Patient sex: F
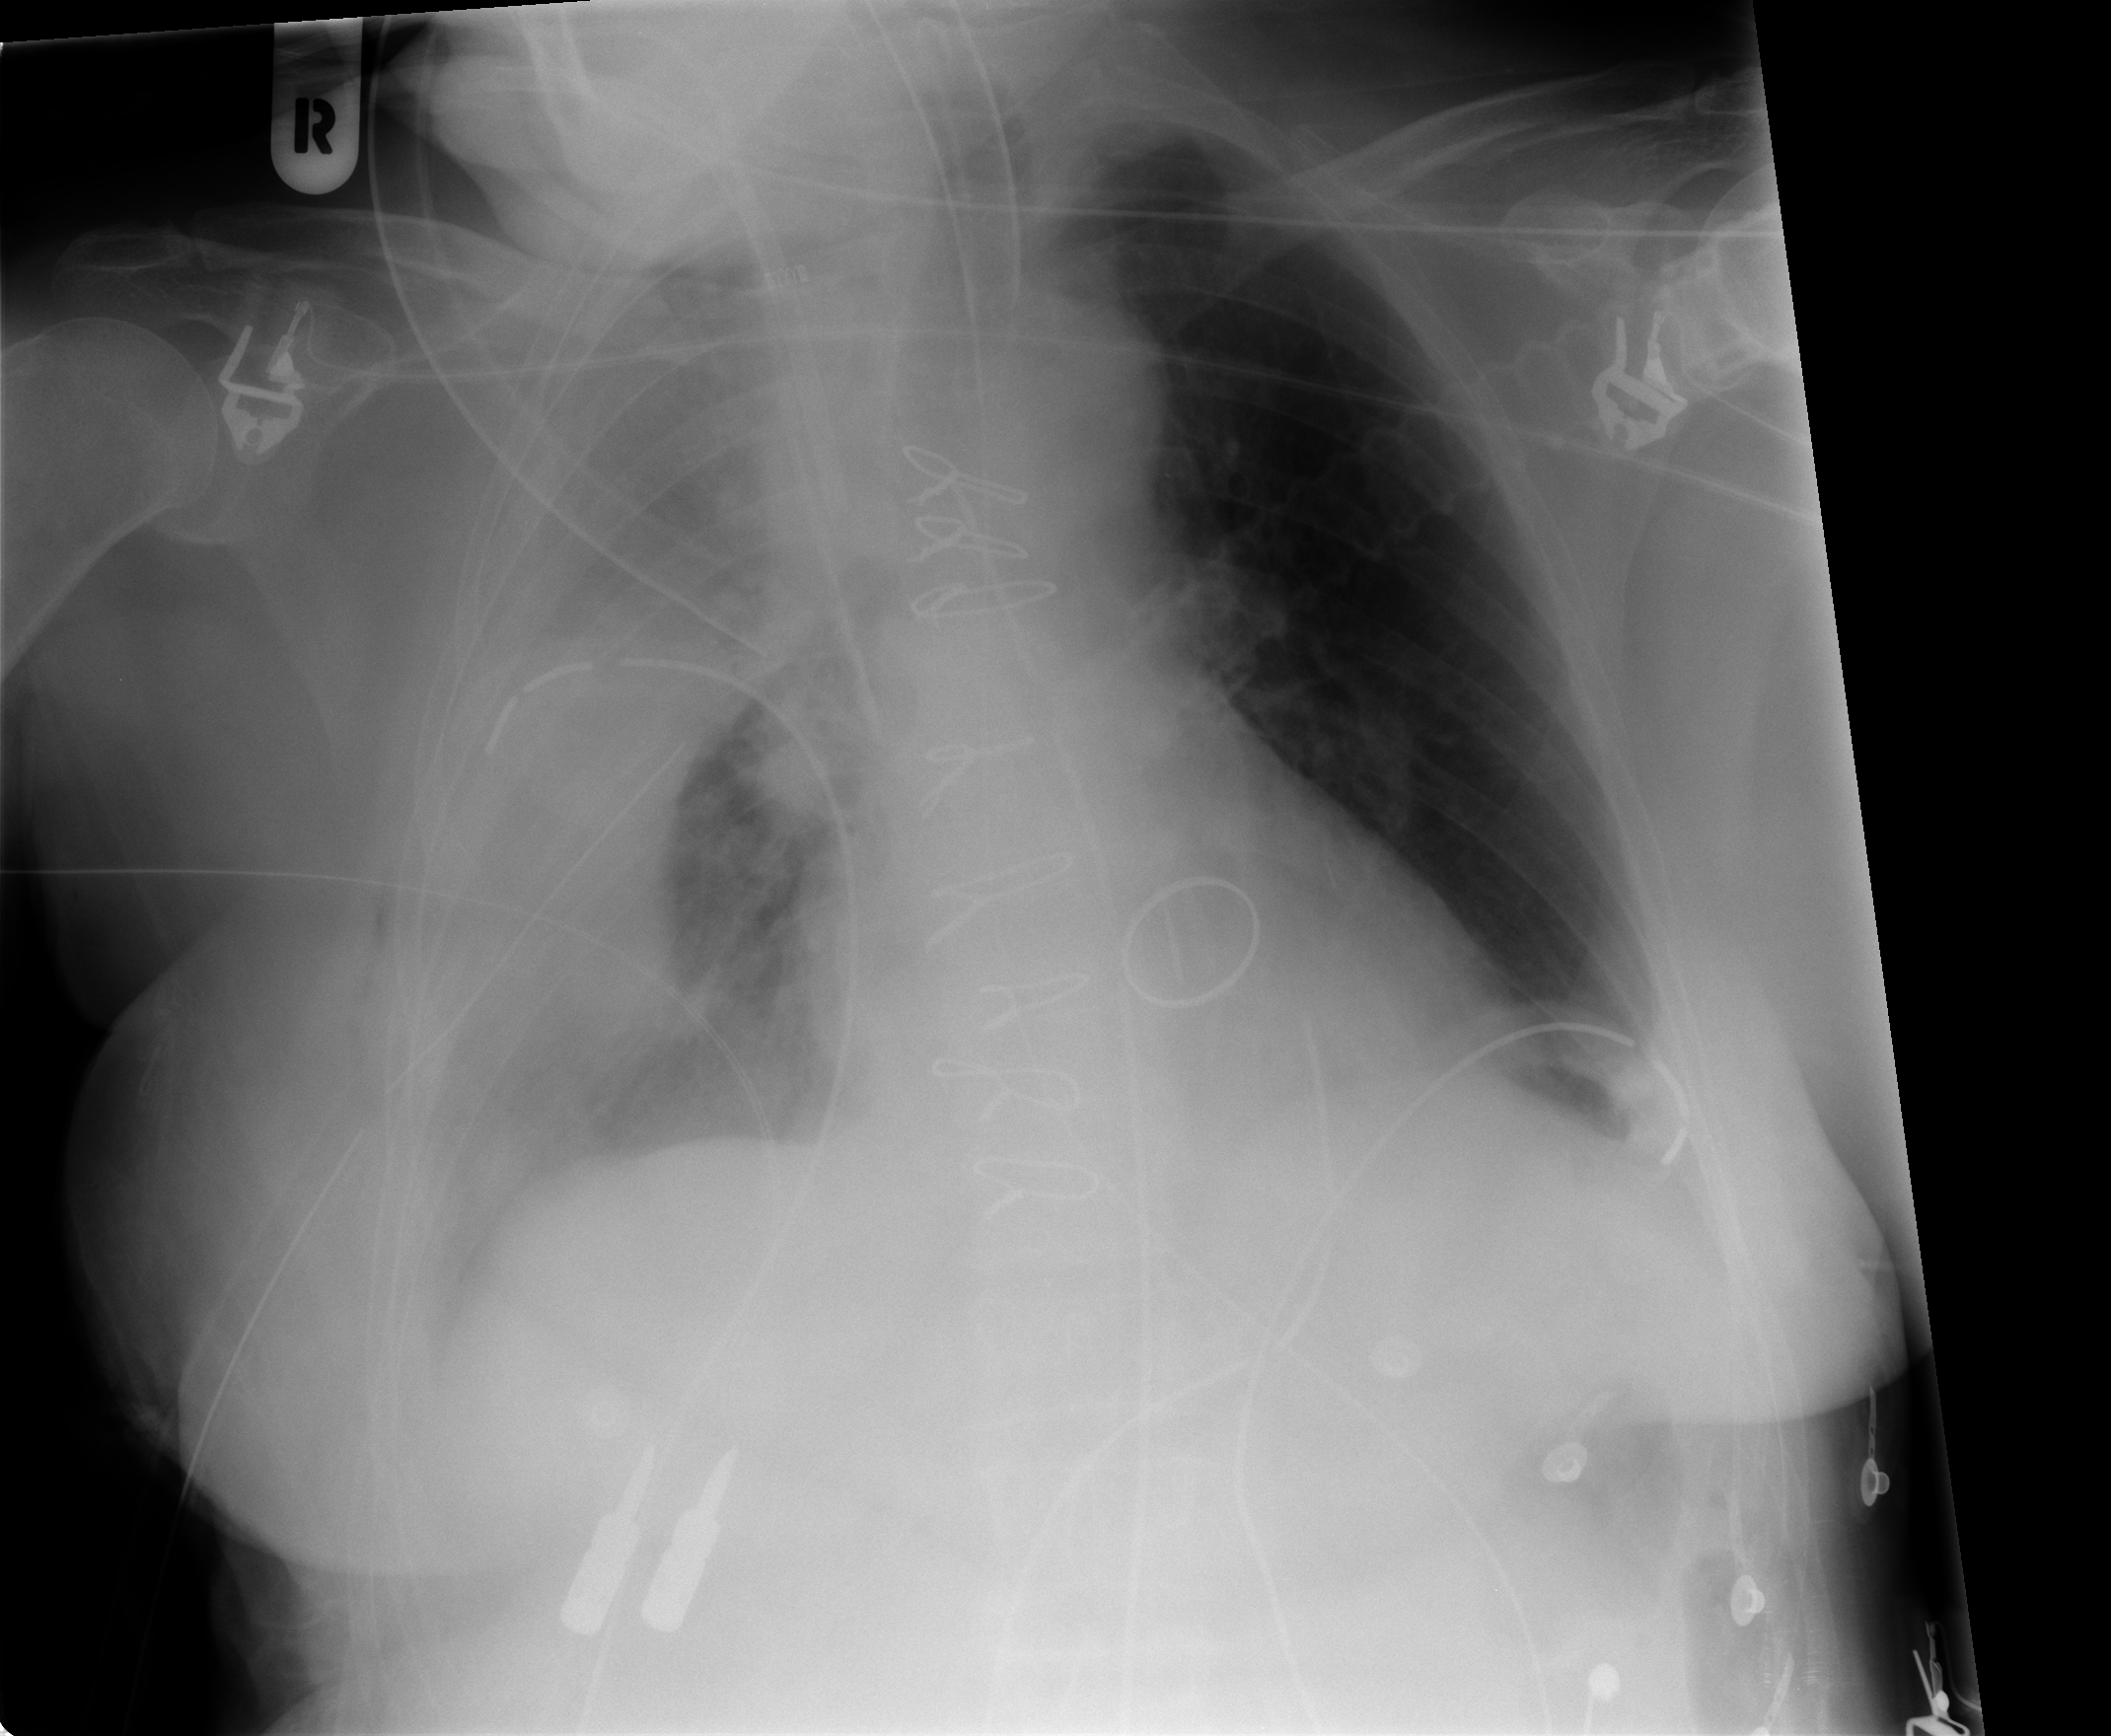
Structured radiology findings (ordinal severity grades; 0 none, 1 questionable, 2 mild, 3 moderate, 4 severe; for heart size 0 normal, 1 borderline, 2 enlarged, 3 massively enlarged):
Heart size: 0
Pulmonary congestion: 0
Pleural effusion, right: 3
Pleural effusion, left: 0
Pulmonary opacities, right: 3
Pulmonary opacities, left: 0
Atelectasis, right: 2
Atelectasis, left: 0